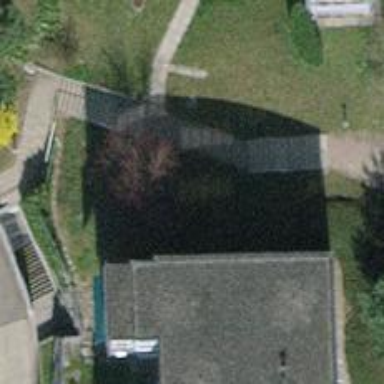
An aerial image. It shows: Road with steps.